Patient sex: F
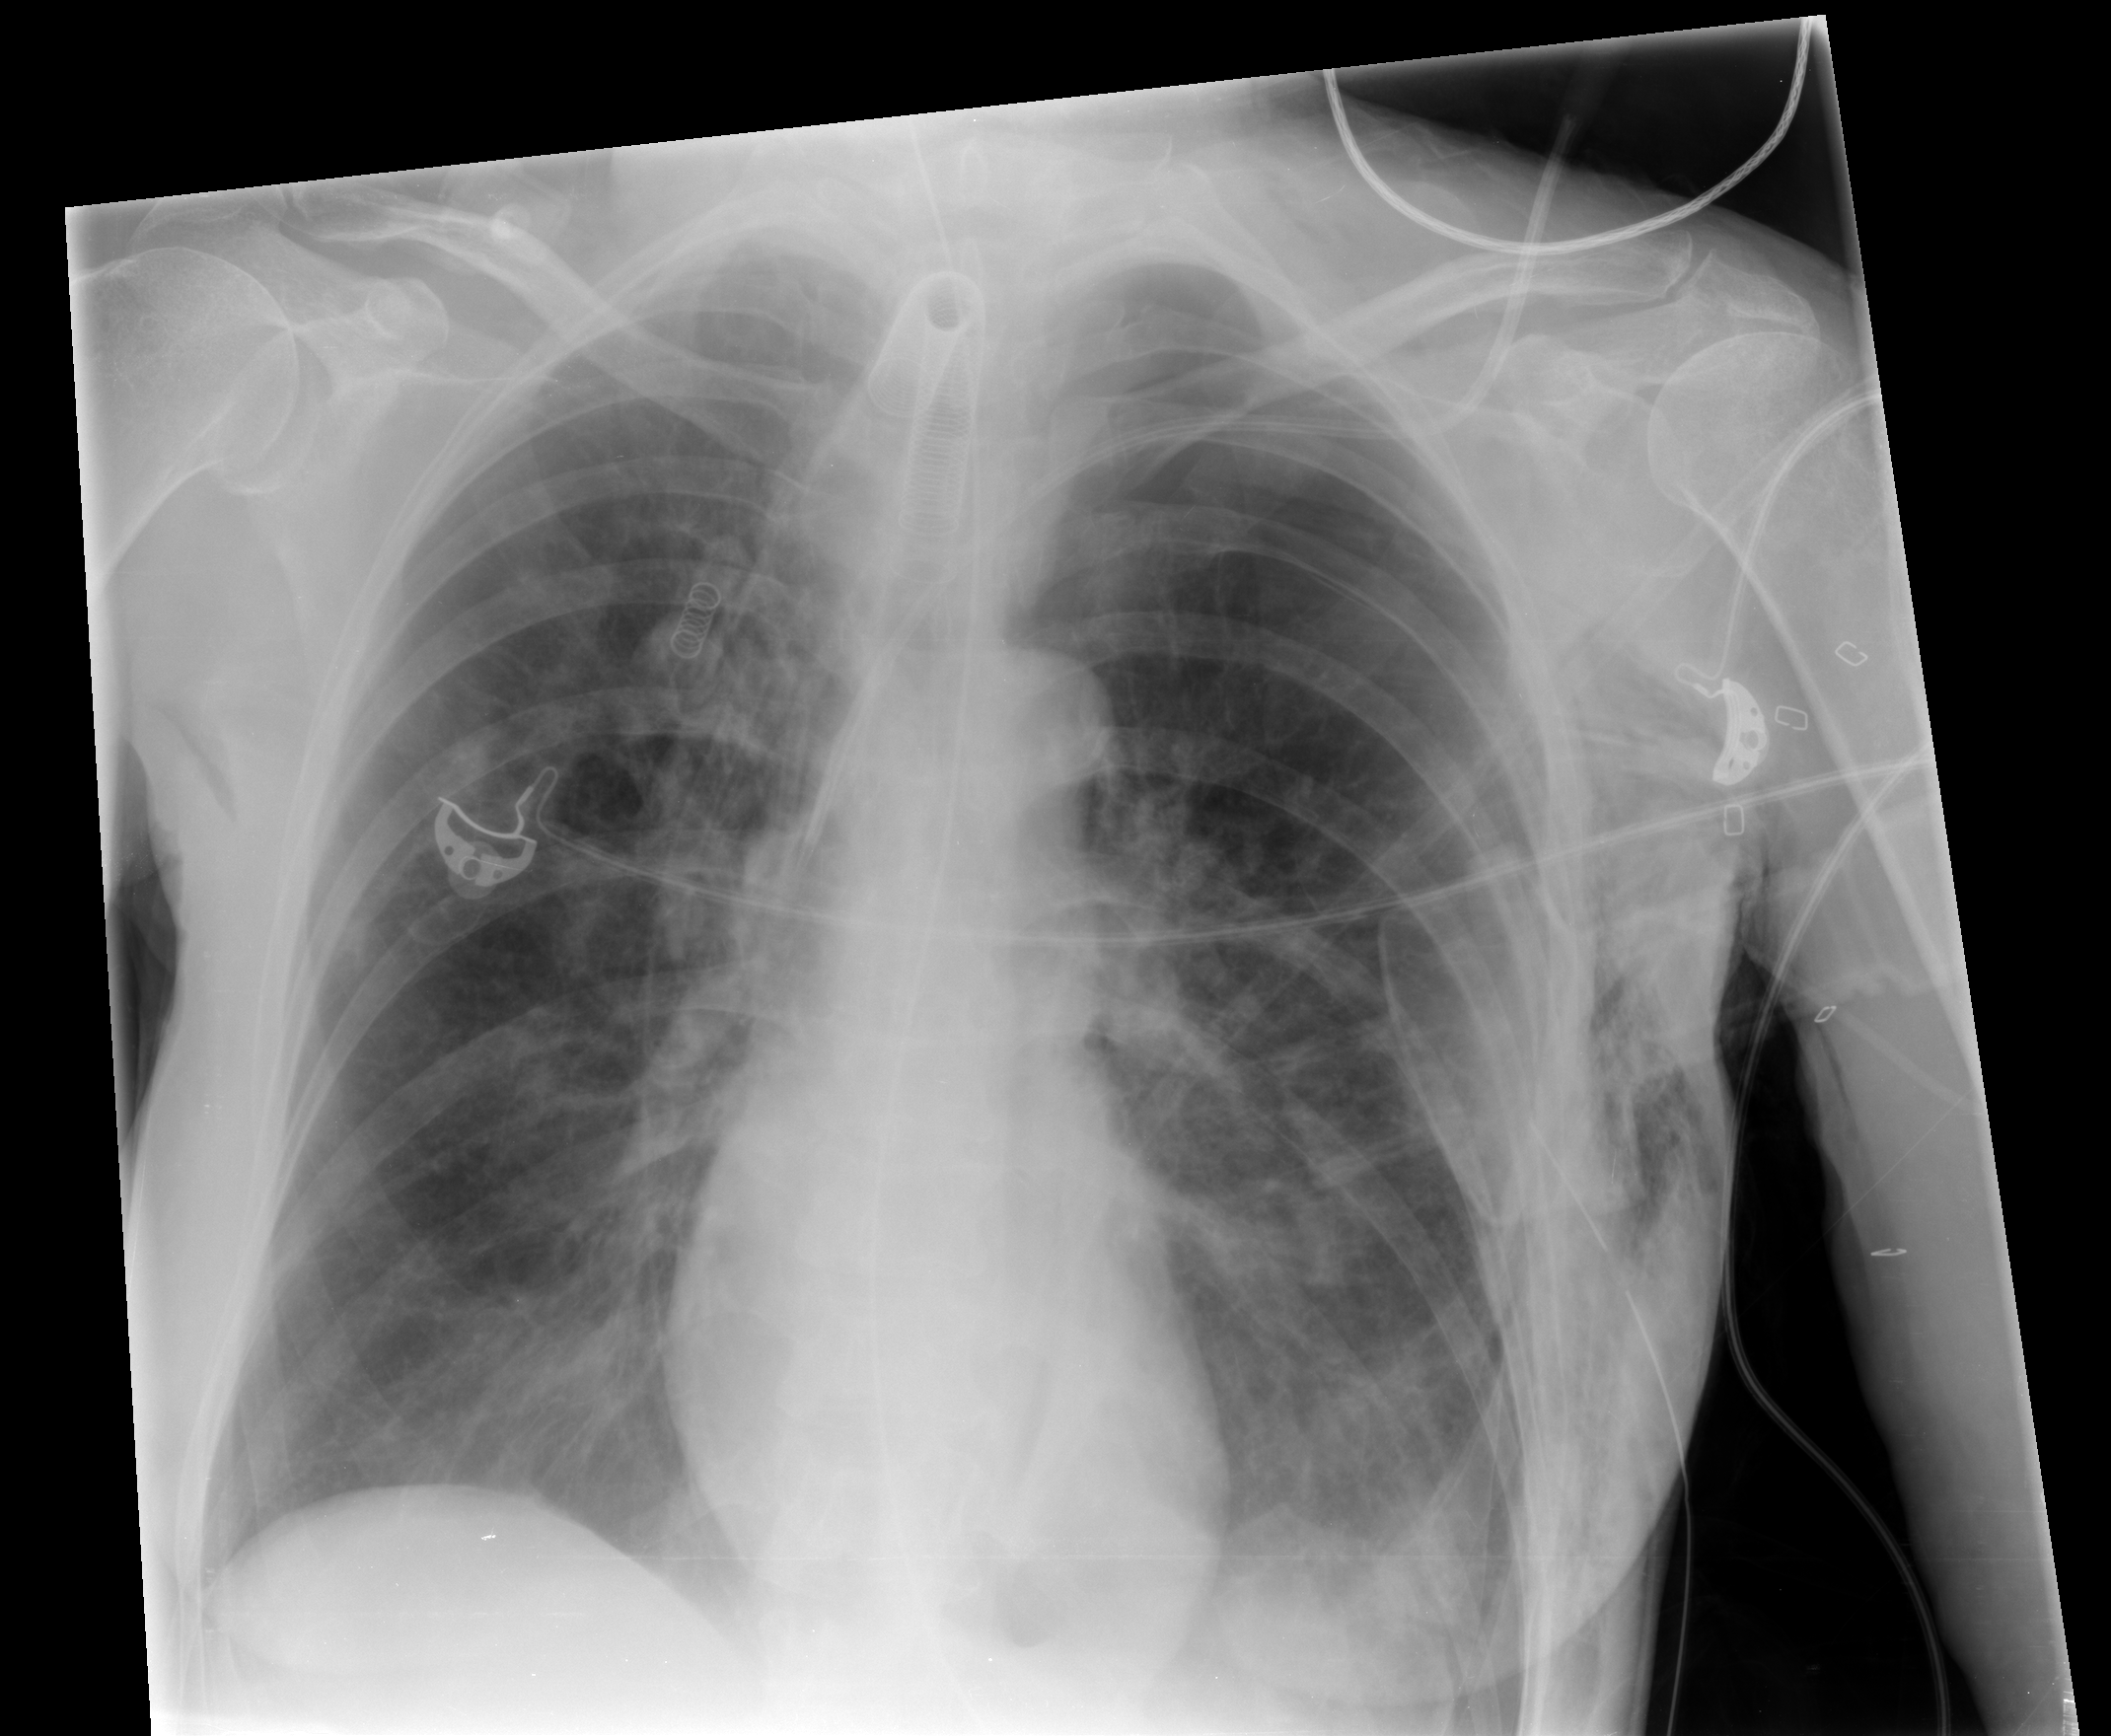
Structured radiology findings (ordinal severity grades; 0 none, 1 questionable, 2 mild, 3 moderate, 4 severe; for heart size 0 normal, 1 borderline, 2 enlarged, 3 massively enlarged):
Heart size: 0
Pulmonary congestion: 0
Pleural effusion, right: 0
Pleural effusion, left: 0
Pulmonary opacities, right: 1
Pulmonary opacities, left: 1
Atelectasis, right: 0
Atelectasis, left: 0